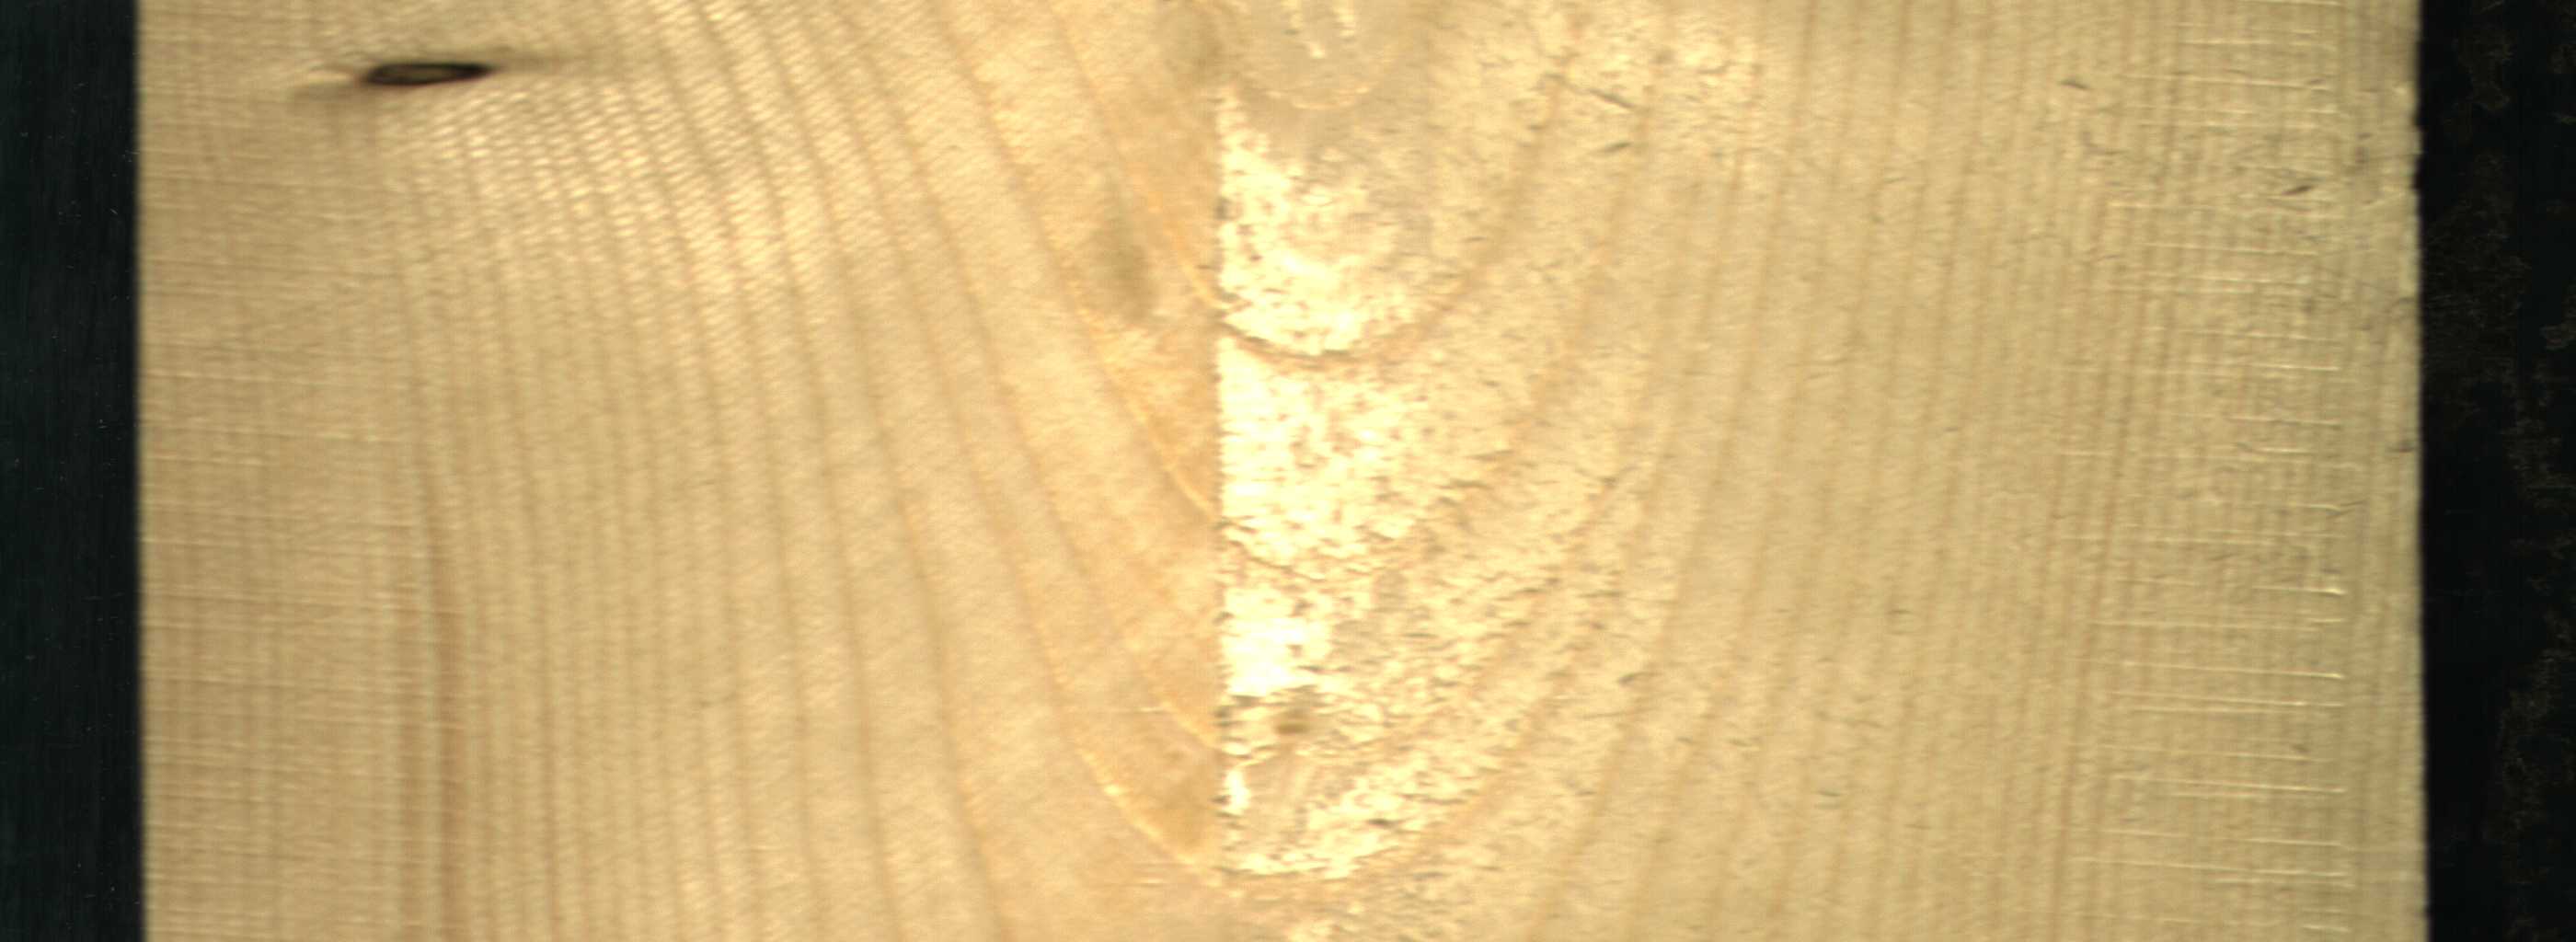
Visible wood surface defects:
Dead_Knot